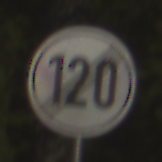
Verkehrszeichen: EndeGeschwindigkeit120
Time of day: MorningAfternoon
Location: Outdoor (Nature)
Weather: Clear
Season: Winter
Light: Natural